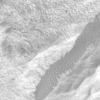
Label: not_dusty